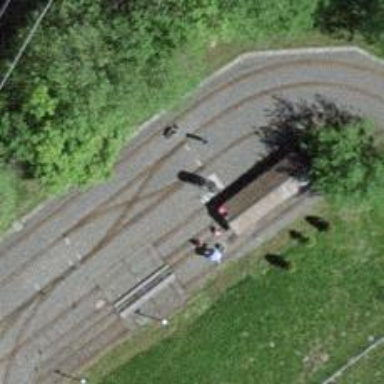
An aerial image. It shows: Miniature railway.